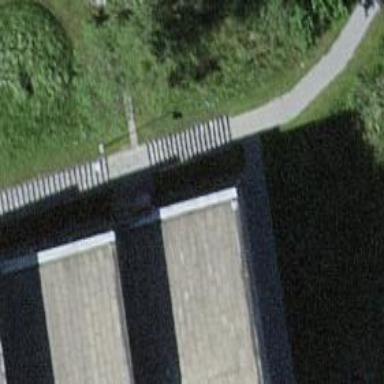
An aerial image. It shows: Set of steps on the road.